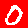
Digit: 0